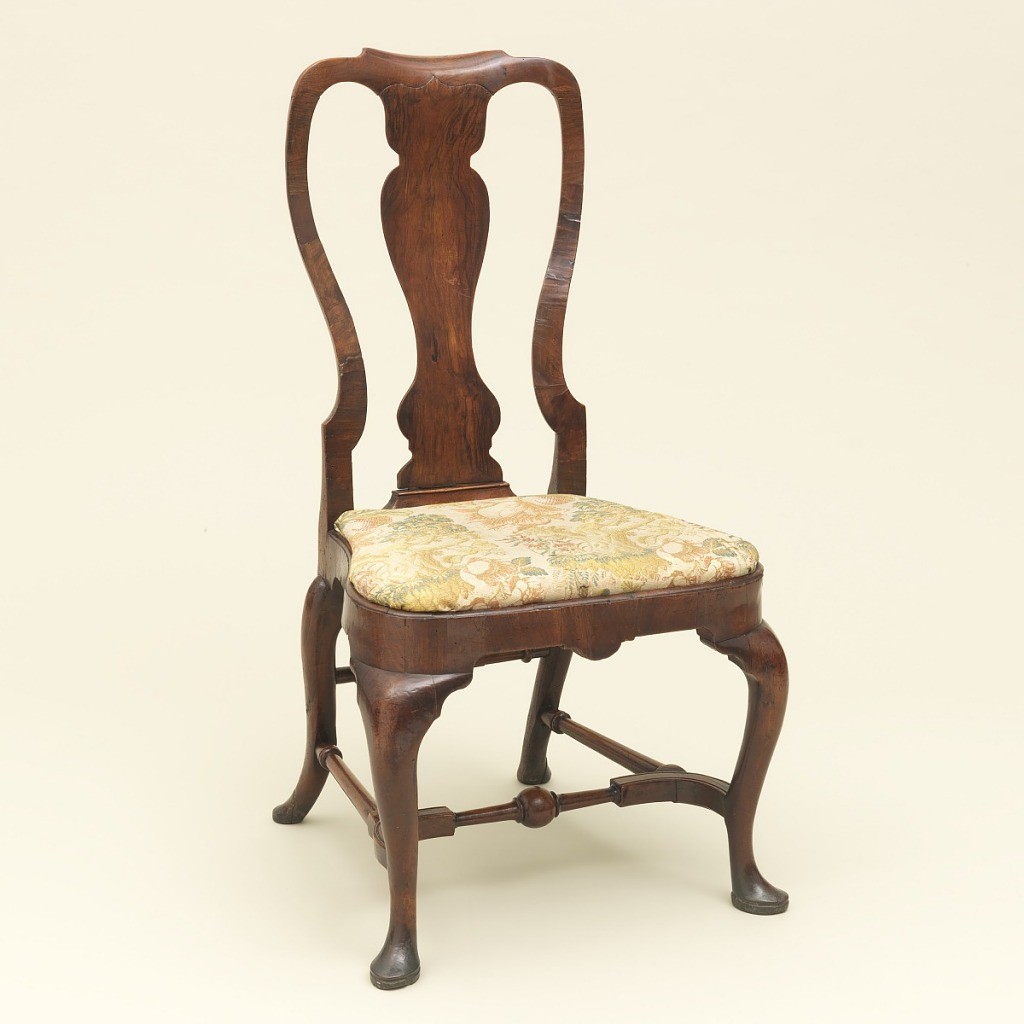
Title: Side chair
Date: late 19th century
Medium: Walnut with walnut veneer on poplar seat rail
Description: Slip seat. Plain cabroile legs ending in club feet; rounded back, vase-shaped splat.  Seat-rail, shaped, and back are veneered.  Legs joined by stretchers, the front one of turned baluster form.